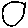
Label: circle